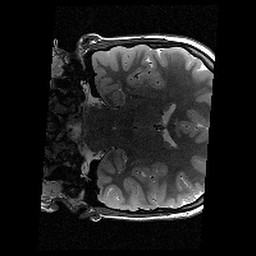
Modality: T2w
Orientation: coronal
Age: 11
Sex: male
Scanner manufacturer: siemens
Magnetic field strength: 3 T
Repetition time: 9.23 s
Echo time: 0.067 s